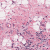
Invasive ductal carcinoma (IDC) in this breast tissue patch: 0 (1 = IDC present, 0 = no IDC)